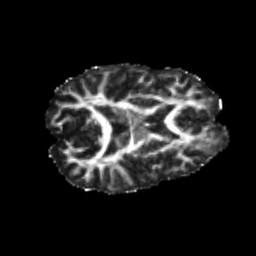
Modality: FA
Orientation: axial
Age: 21
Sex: female
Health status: healthy
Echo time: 0.074 s